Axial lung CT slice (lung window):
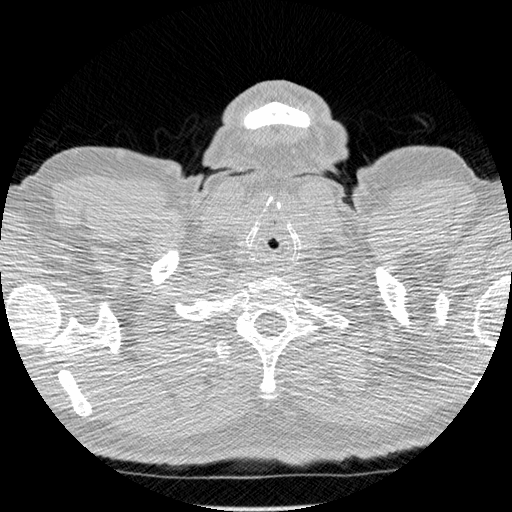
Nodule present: no